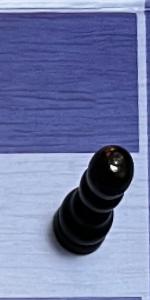
Label: Pawn_Black